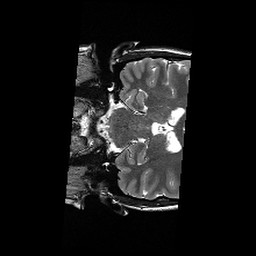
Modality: T2w
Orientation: coronal
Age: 34
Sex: female
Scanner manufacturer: siemens
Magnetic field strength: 3 T
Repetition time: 6.1 s
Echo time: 0.104 s